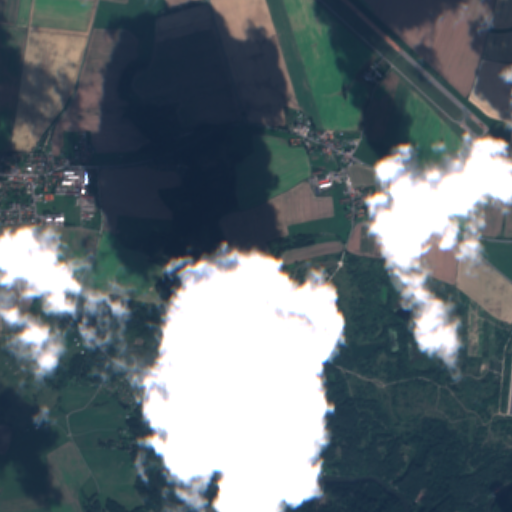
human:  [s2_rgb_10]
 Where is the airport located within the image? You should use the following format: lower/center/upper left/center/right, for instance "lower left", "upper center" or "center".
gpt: The airport is located in the upper right of the image.
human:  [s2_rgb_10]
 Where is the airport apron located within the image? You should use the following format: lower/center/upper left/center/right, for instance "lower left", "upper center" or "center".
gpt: The airport apron is located in the upper right of the image.
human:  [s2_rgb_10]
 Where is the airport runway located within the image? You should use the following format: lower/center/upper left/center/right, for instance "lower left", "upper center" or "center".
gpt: The airport runway is located in the upper right of the image.
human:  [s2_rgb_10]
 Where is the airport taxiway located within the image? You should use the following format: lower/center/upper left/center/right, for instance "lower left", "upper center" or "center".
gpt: The airport taxiway is located in the upper right of the image.
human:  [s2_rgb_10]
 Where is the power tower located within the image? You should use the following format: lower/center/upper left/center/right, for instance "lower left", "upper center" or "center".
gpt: The power tower is located in the upper center of the image.
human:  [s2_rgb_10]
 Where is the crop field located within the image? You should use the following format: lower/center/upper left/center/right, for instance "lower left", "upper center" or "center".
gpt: There is no crop field in the image.